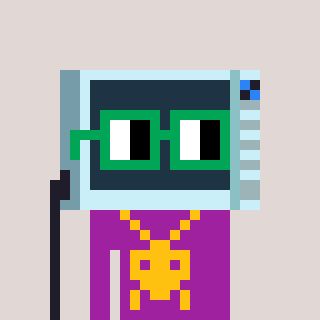
a pixel art character with square green glasses, a microwave-shaped head and a magenta-colored body on a warm background